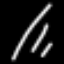
Label: line